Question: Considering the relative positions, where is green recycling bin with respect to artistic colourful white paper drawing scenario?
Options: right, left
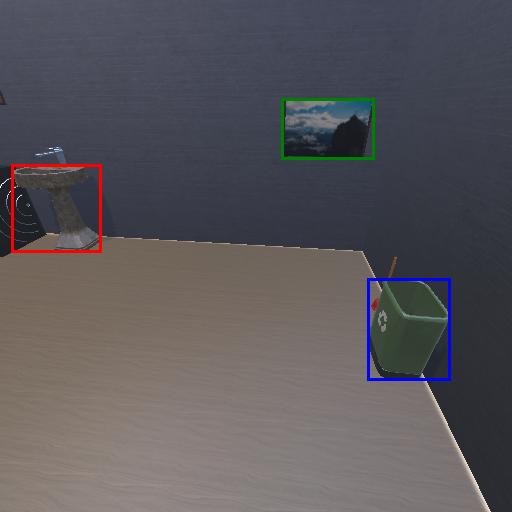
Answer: right